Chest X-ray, AP view. Patient: 31 years old, sex F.
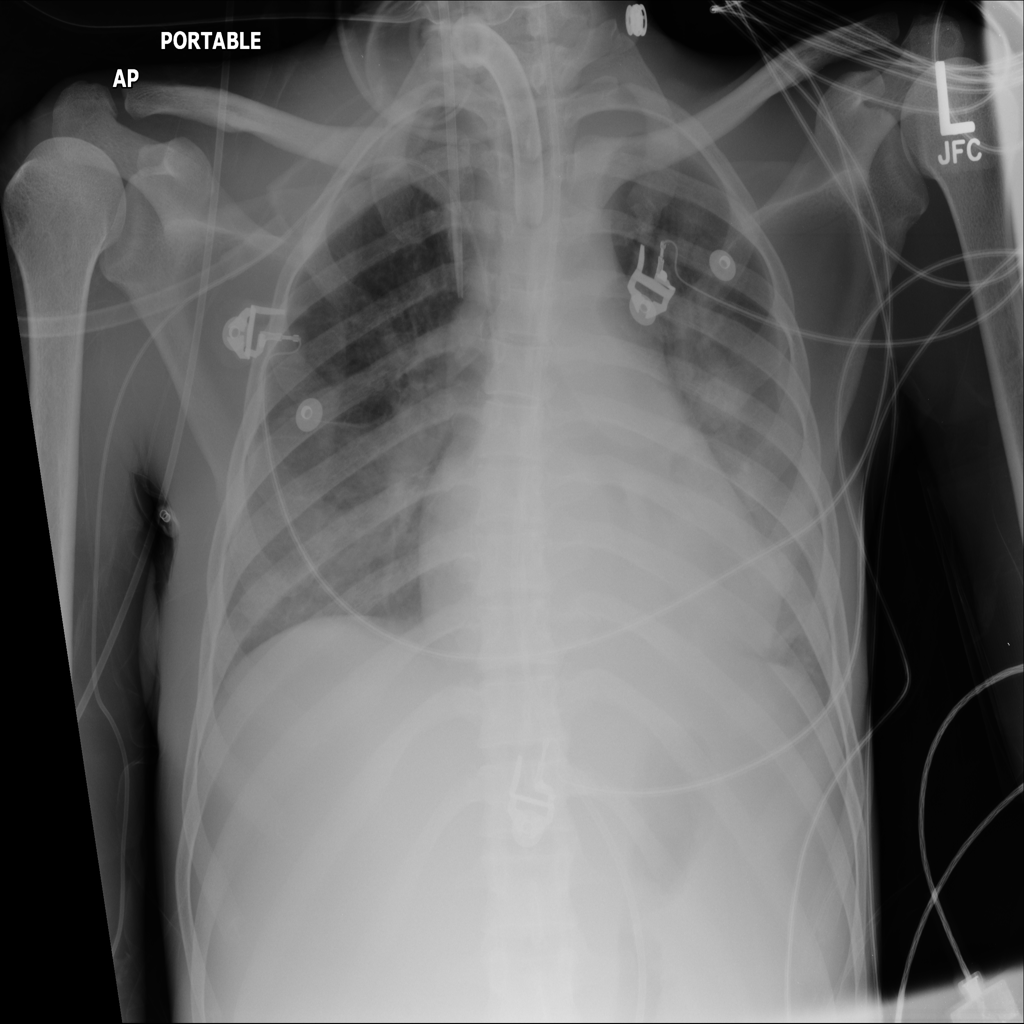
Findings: Atelectasis